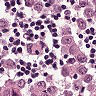
Metastatic tissue present: yes